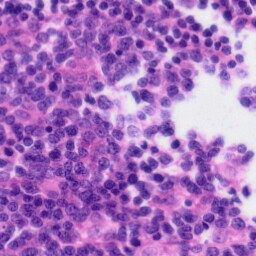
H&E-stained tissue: Tonsil